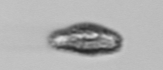
Label: Pseudochattonella_farcimen